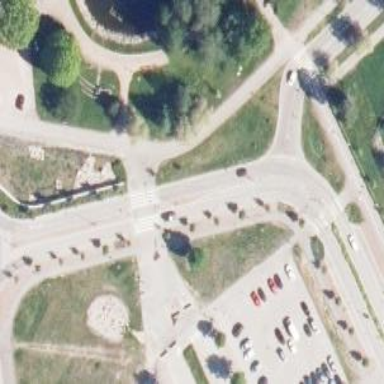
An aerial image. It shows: Asphalt cycleway.